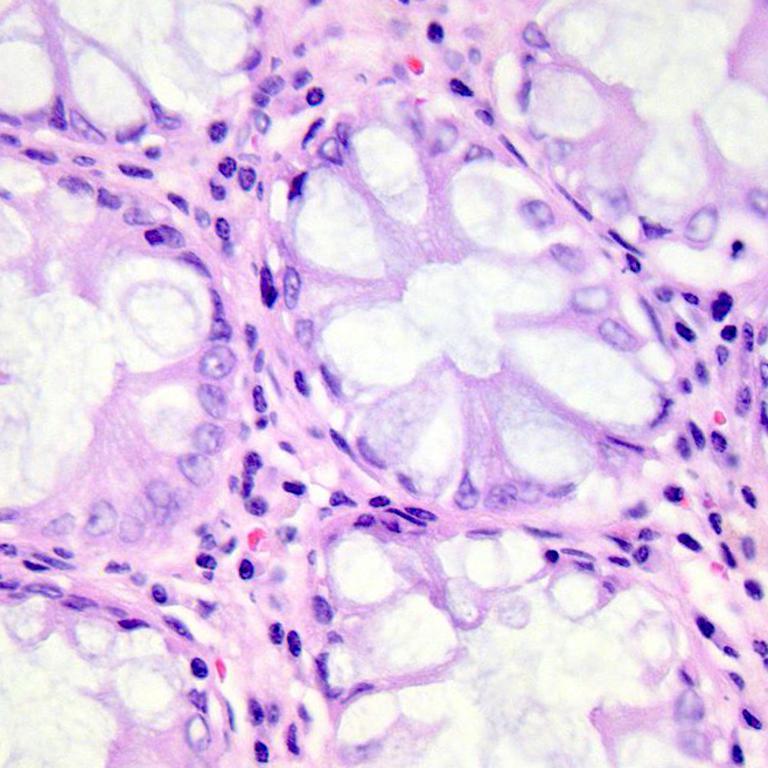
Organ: colon
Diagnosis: benign